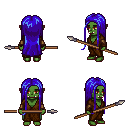
a pixel art fantasy rpg character, female body template, orc, green skin, brown robe, teal pants, blue extra-long hairstyle, cloth bracers, spear, four views (front, back, left, right), 2x2 character sprite sheet, small pixel art, hard edges, no anti-aliasing